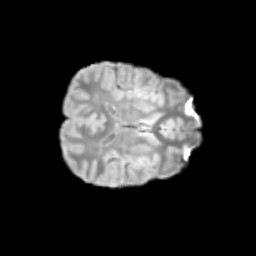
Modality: T2w
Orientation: axial
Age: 11
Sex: male
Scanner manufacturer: siemens
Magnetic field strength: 3 T
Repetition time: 3.8 s
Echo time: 0.07 s